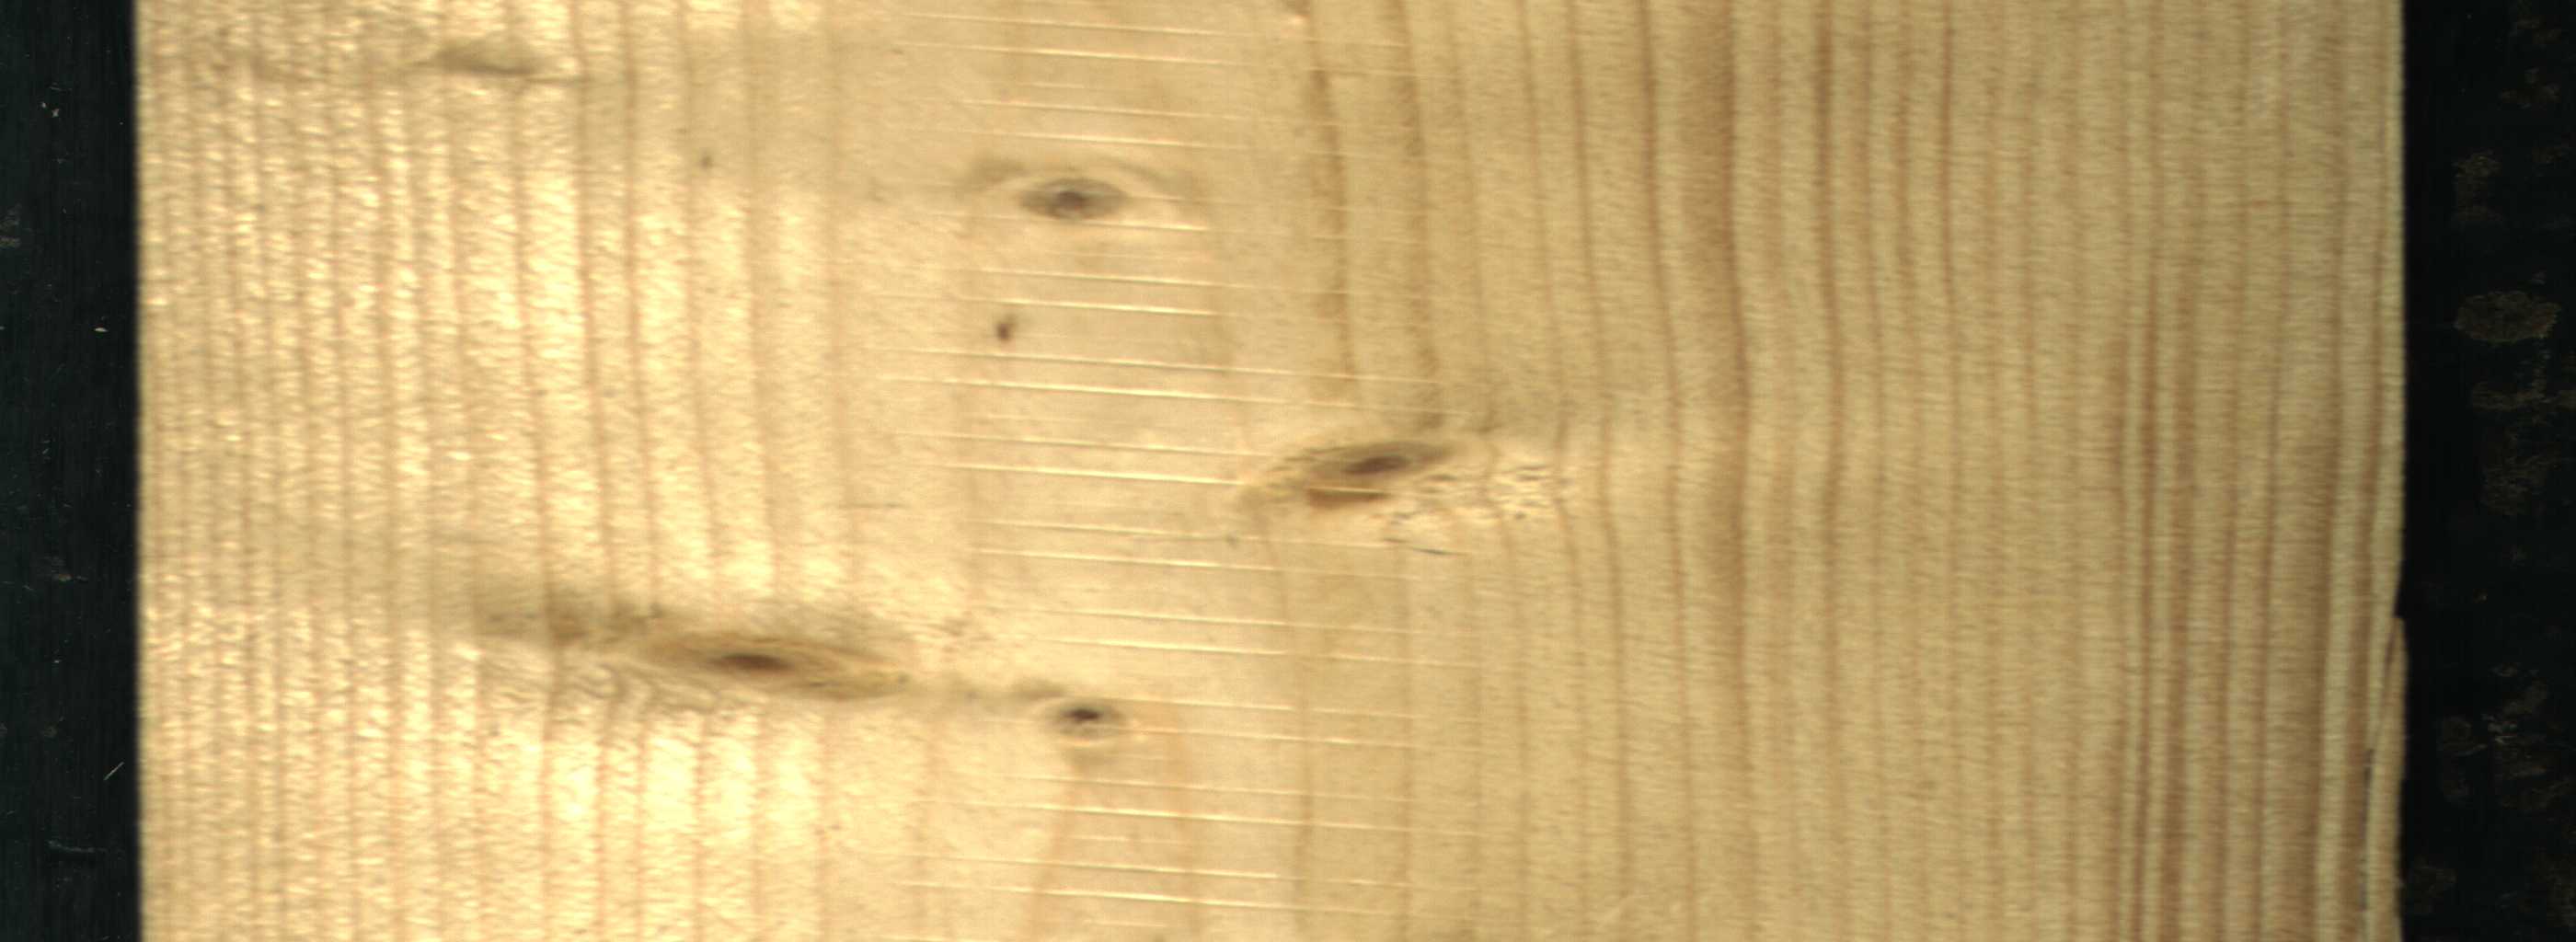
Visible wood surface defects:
Live_Knot
Live_Knot
Live_Knot
Live_Knot